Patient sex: M
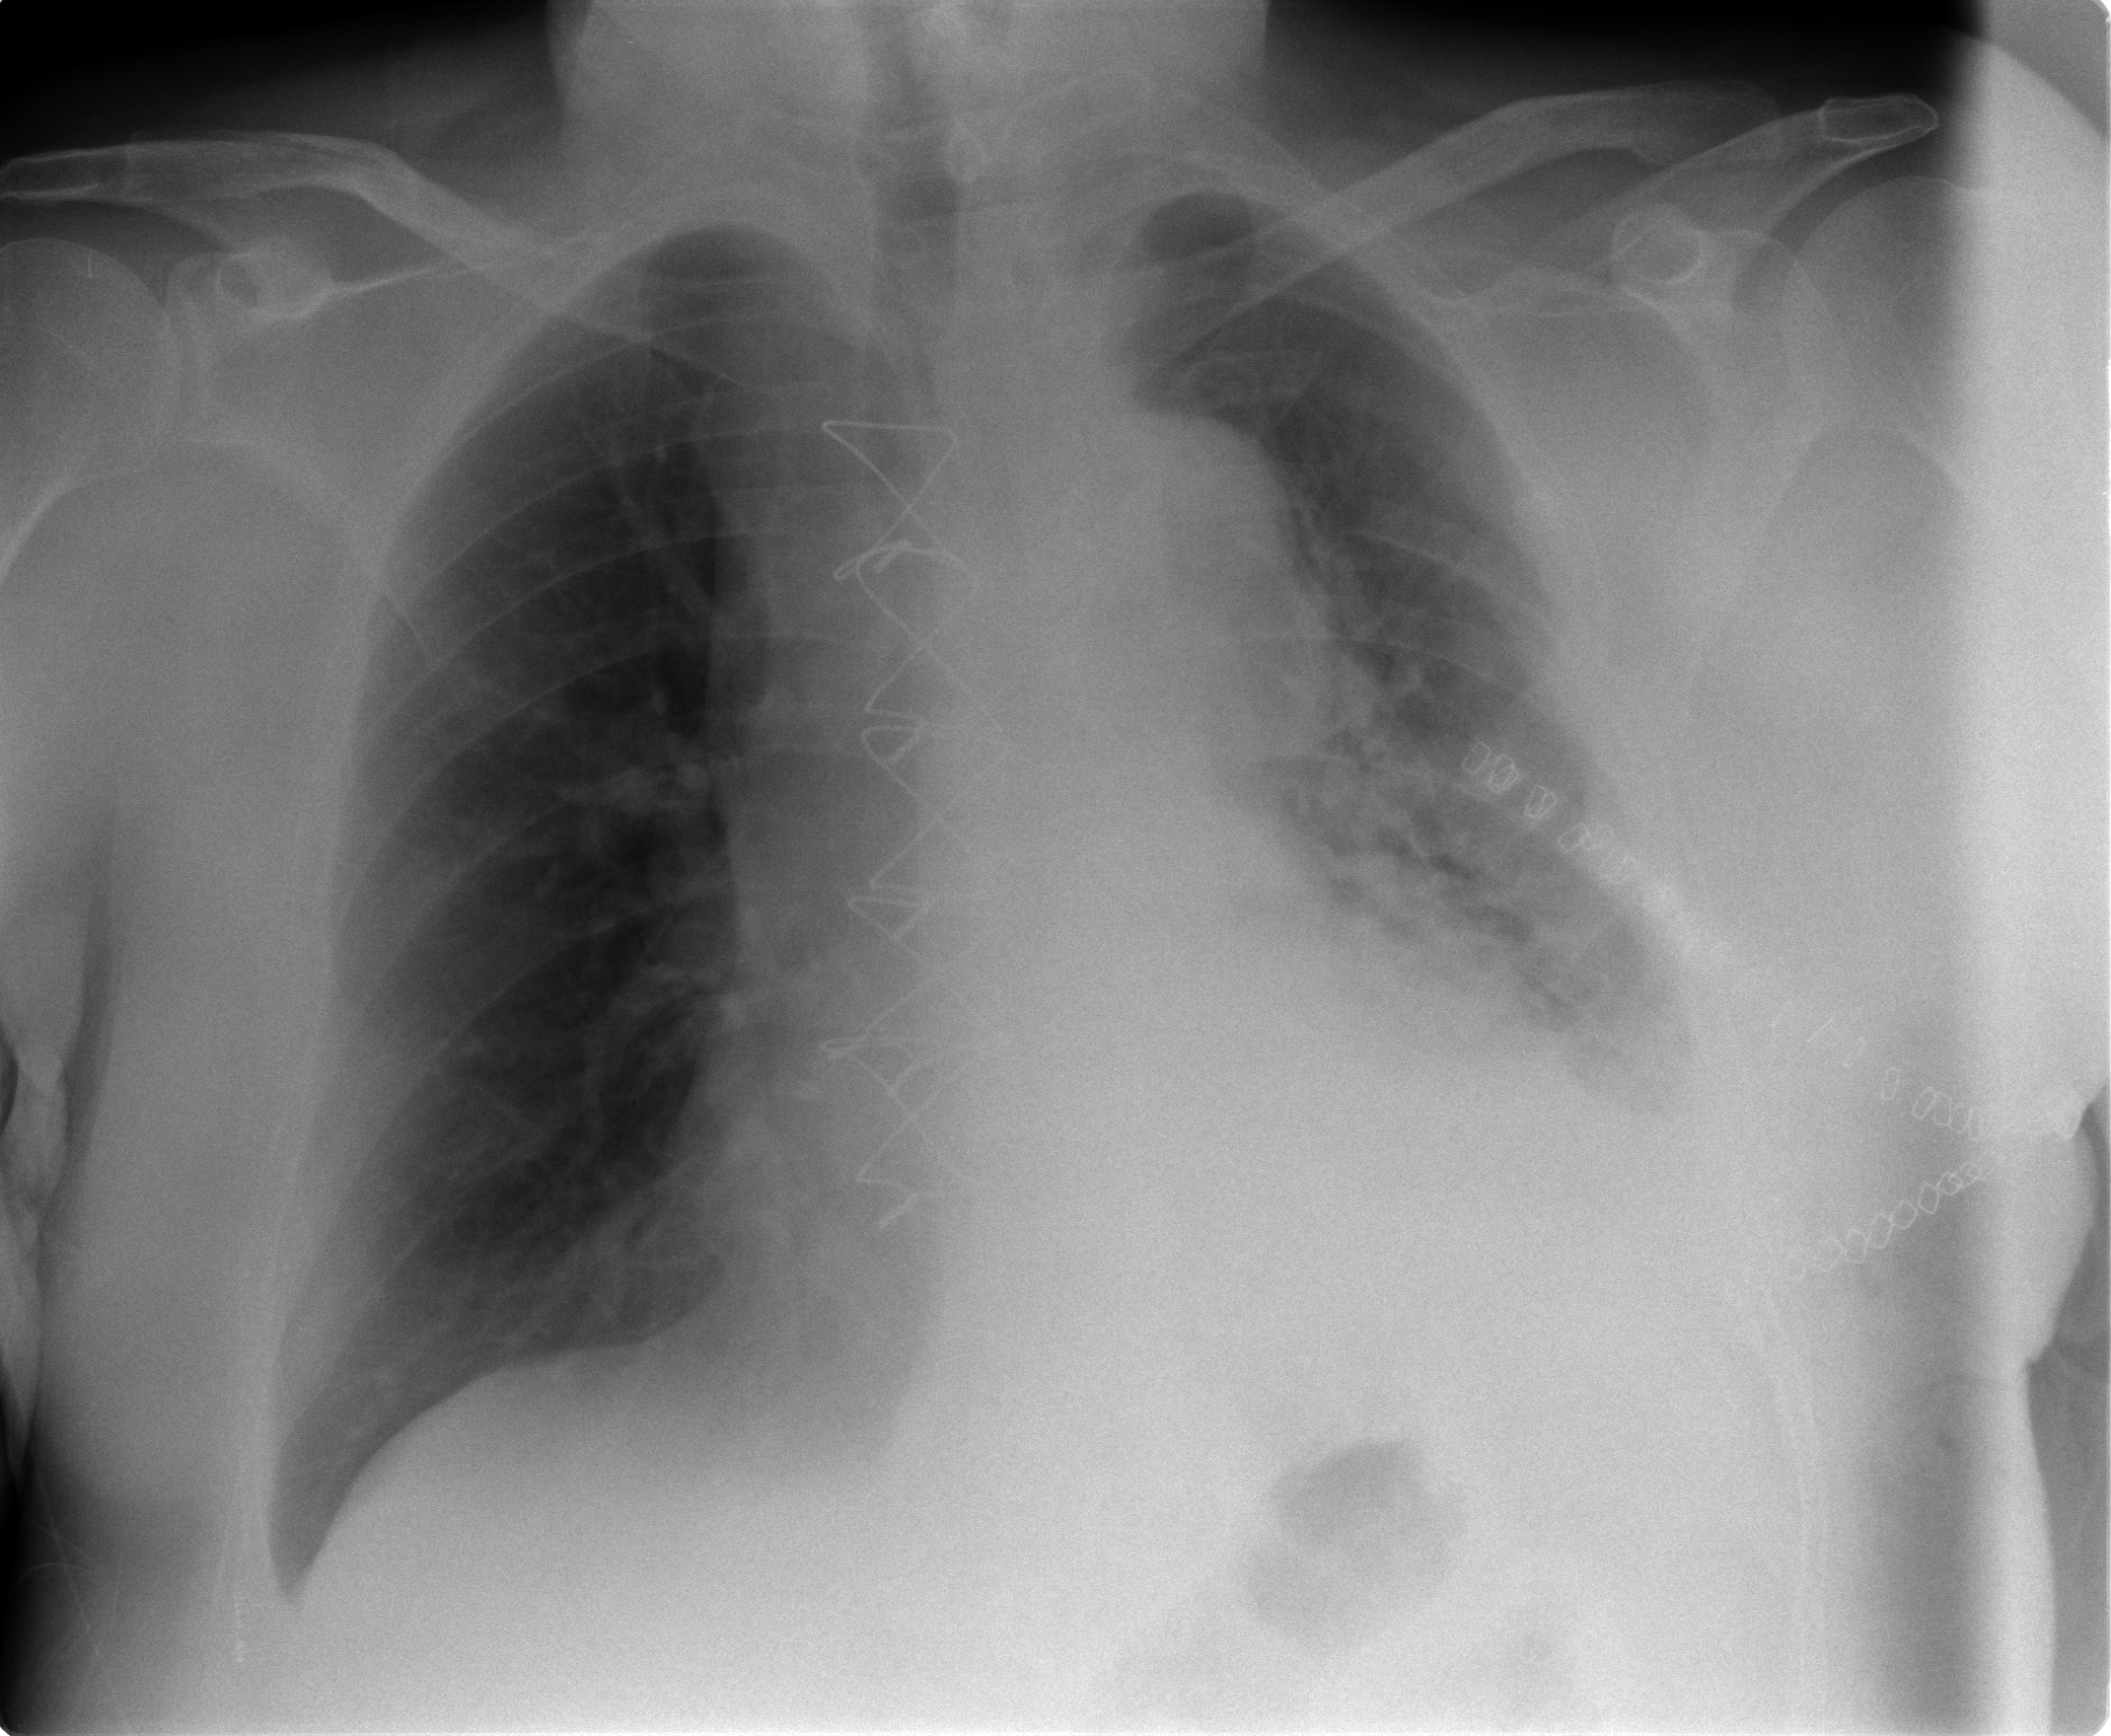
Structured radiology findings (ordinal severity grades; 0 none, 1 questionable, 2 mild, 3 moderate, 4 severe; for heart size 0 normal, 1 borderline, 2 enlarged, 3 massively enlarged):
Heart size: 2
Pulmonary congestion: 2
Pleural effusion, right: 0
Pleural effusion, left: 2
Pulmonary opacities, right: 1
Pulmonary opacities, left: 3
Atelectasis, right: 1
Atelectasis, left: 3